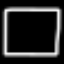
Label: square